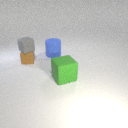
large green rubber cube in front of small brown rubber cube